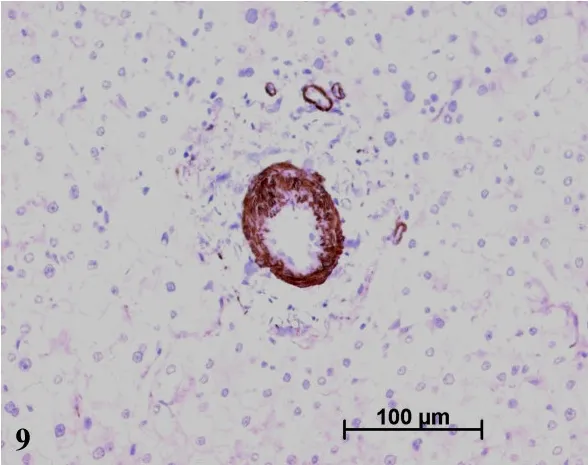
An unpaired artery in the nodule. alpha-SMA immunostaining.
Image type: pathology (immunostaining)